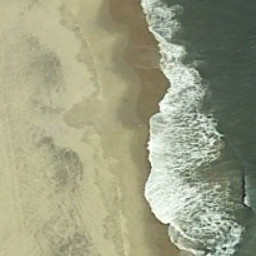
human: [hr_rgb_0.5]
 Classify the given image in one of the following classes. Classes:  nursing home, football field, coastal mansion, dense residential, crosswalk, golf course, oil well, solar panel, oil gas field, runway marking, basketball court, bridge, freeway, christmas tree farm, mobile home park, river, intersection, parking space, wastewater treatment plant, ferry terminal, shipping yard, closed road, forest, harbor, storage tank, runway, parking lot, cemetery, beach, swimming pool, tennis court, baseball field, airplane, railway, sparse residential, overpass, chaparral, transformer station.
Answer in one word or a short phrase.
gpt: beach